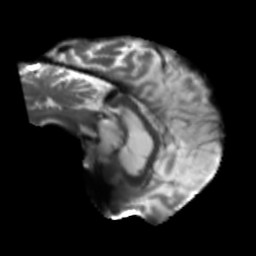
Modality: T2w
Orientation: sagittal
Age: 64
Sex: male
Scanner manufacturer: siemens
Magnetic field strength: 3 T
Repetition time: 5.47 s
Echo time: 0.0854 s